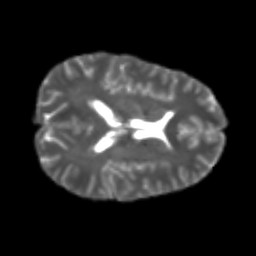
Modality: T2w
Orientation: axial
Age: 25
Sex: male
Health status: healthy
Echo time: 0.074 s